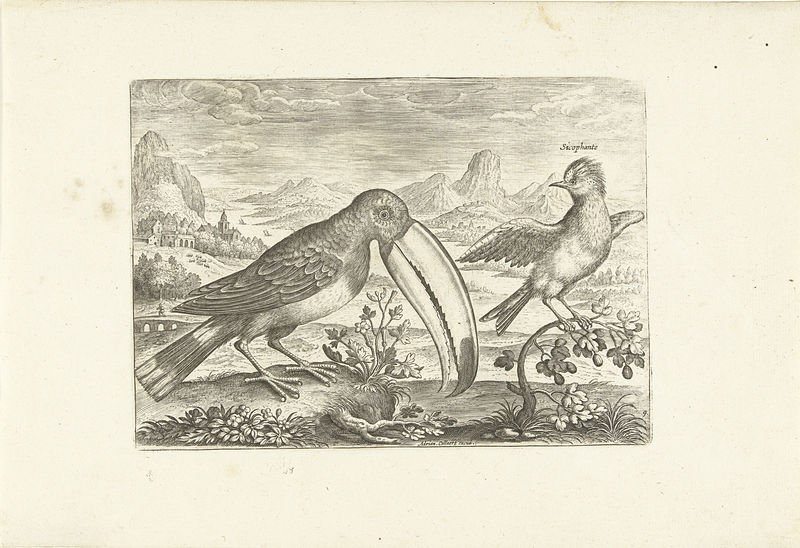
Titel: Twee exotische vogels in een landschap
Künstler: Adriaen Collaert
Standort: Amsterdam
Institution: Rijksmuseum
Schlagwörter: berg, feder, felsen, himmel, vogel, wasser, wolken, fluss, landschaft, stadt, blumen, skizze, zeichnung, wiese, federn, vögel, brücke, büsche, kirche, auge, pflanze, pflanzen, schnabel, berge, fels, querformat, druck, schwarzweiss, gross, eichelhäher, paradiesvogel, schnabel gross